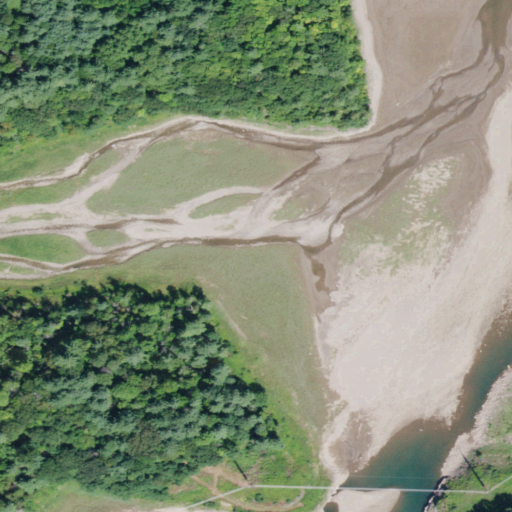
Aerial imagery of valley in New York named Shew Hollow containing open water, mixed forest, herbaceous wetlands, evergreen forest, deciduous forest, woody wetlands, grassland, barren land, and pasture